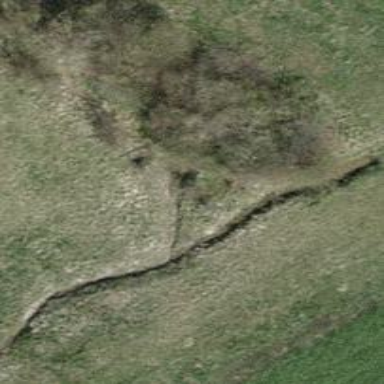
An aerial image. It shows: Drain that serves as waterway.